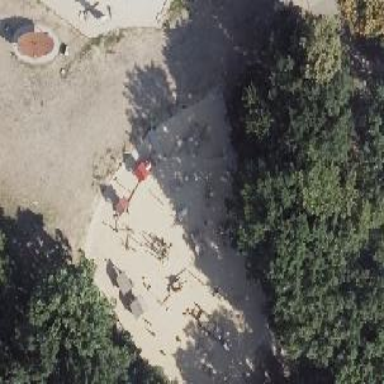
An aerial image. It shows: Sand table at the playground.